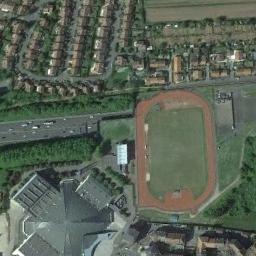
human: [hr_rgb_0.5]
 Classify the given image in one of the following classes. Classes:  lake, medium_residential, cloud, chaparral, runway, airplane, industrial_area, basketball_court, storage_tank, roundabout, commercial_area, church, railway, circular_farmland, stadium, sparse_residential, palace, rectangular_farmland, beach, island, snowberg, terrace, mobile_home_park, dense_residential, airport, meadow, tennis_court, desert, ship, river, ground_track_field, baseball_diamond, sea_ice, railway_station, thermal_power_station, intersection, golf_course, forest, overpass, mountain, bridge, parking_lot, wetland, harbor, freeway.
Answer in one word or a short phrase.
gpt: ground_track_field